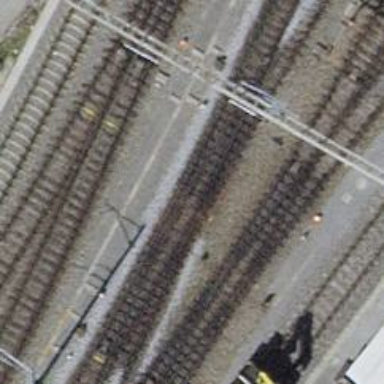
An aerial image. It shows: Rail siding with electrified contact lines.